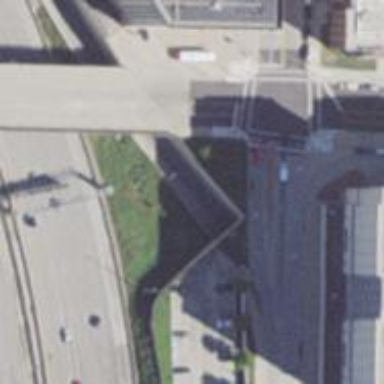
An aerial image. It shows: Cantilever bridge on footway.